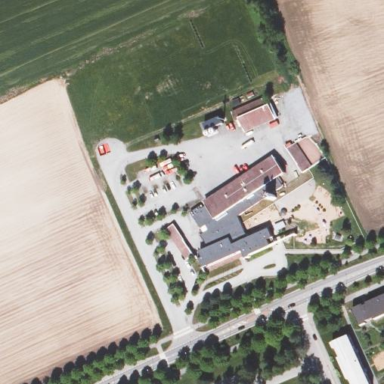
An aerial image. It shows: Fire station.